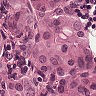
Metastatic tissue present: yes